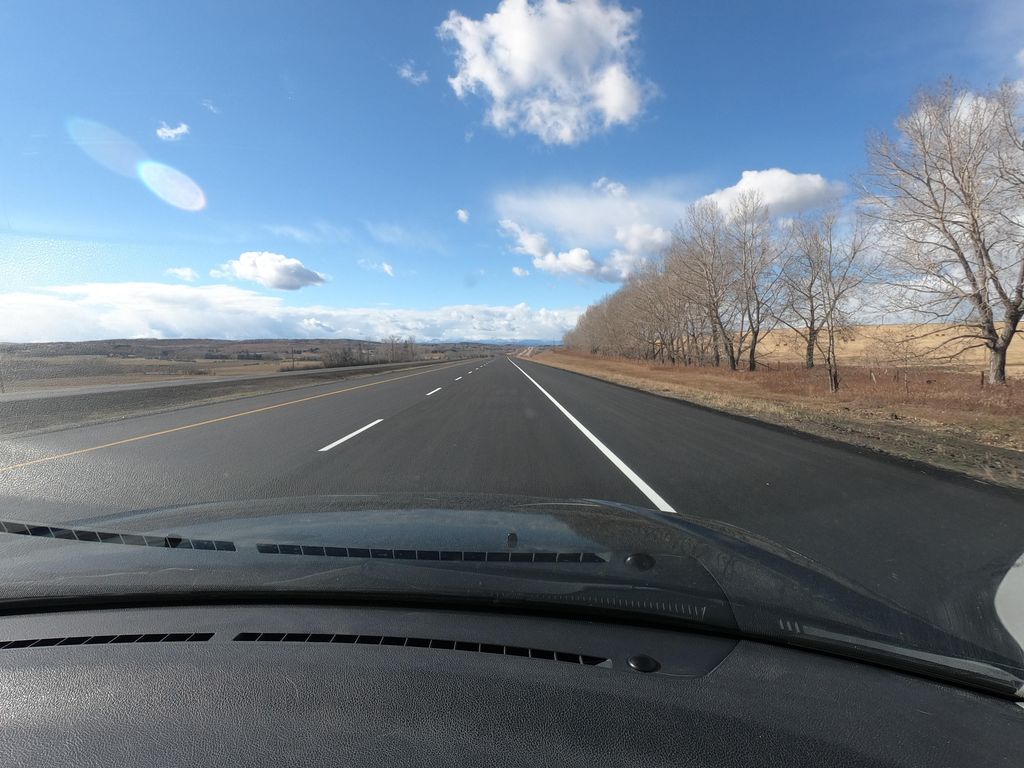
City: calgary